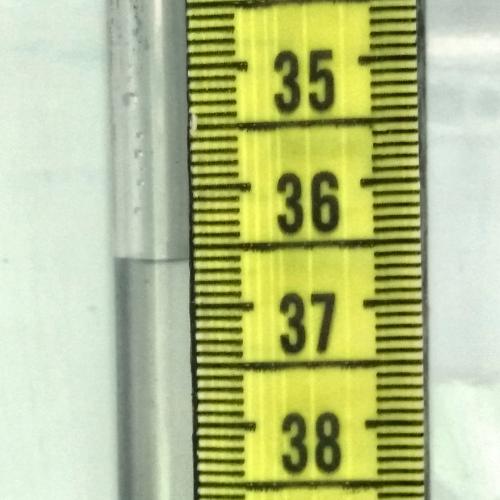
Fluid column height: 36.6 cm